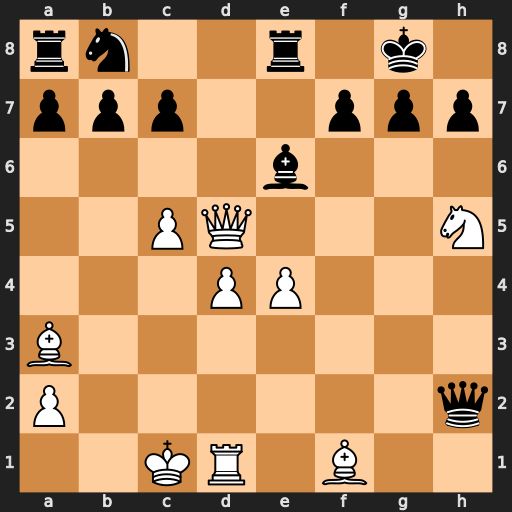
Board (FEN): rn2r1k1/ppp2ppp/4b3/2PQ3N/3PP3/B7/P6q/2KR1B2
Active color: w
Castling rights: -
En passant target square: -
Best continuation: Qg5 Qxh5 Qxh5